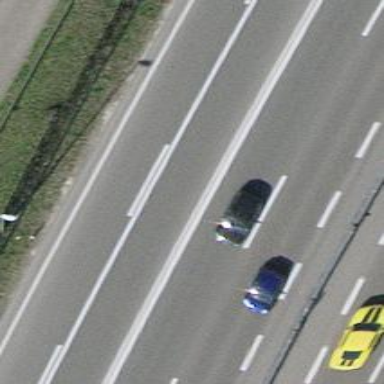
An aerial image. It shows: Asphalt motorway.